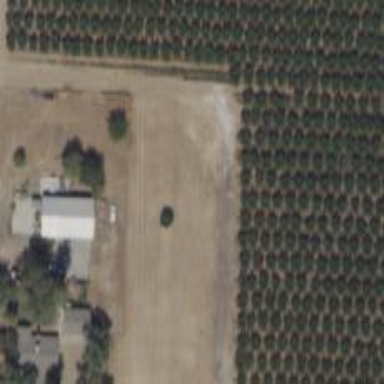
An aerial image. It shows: Orchard.